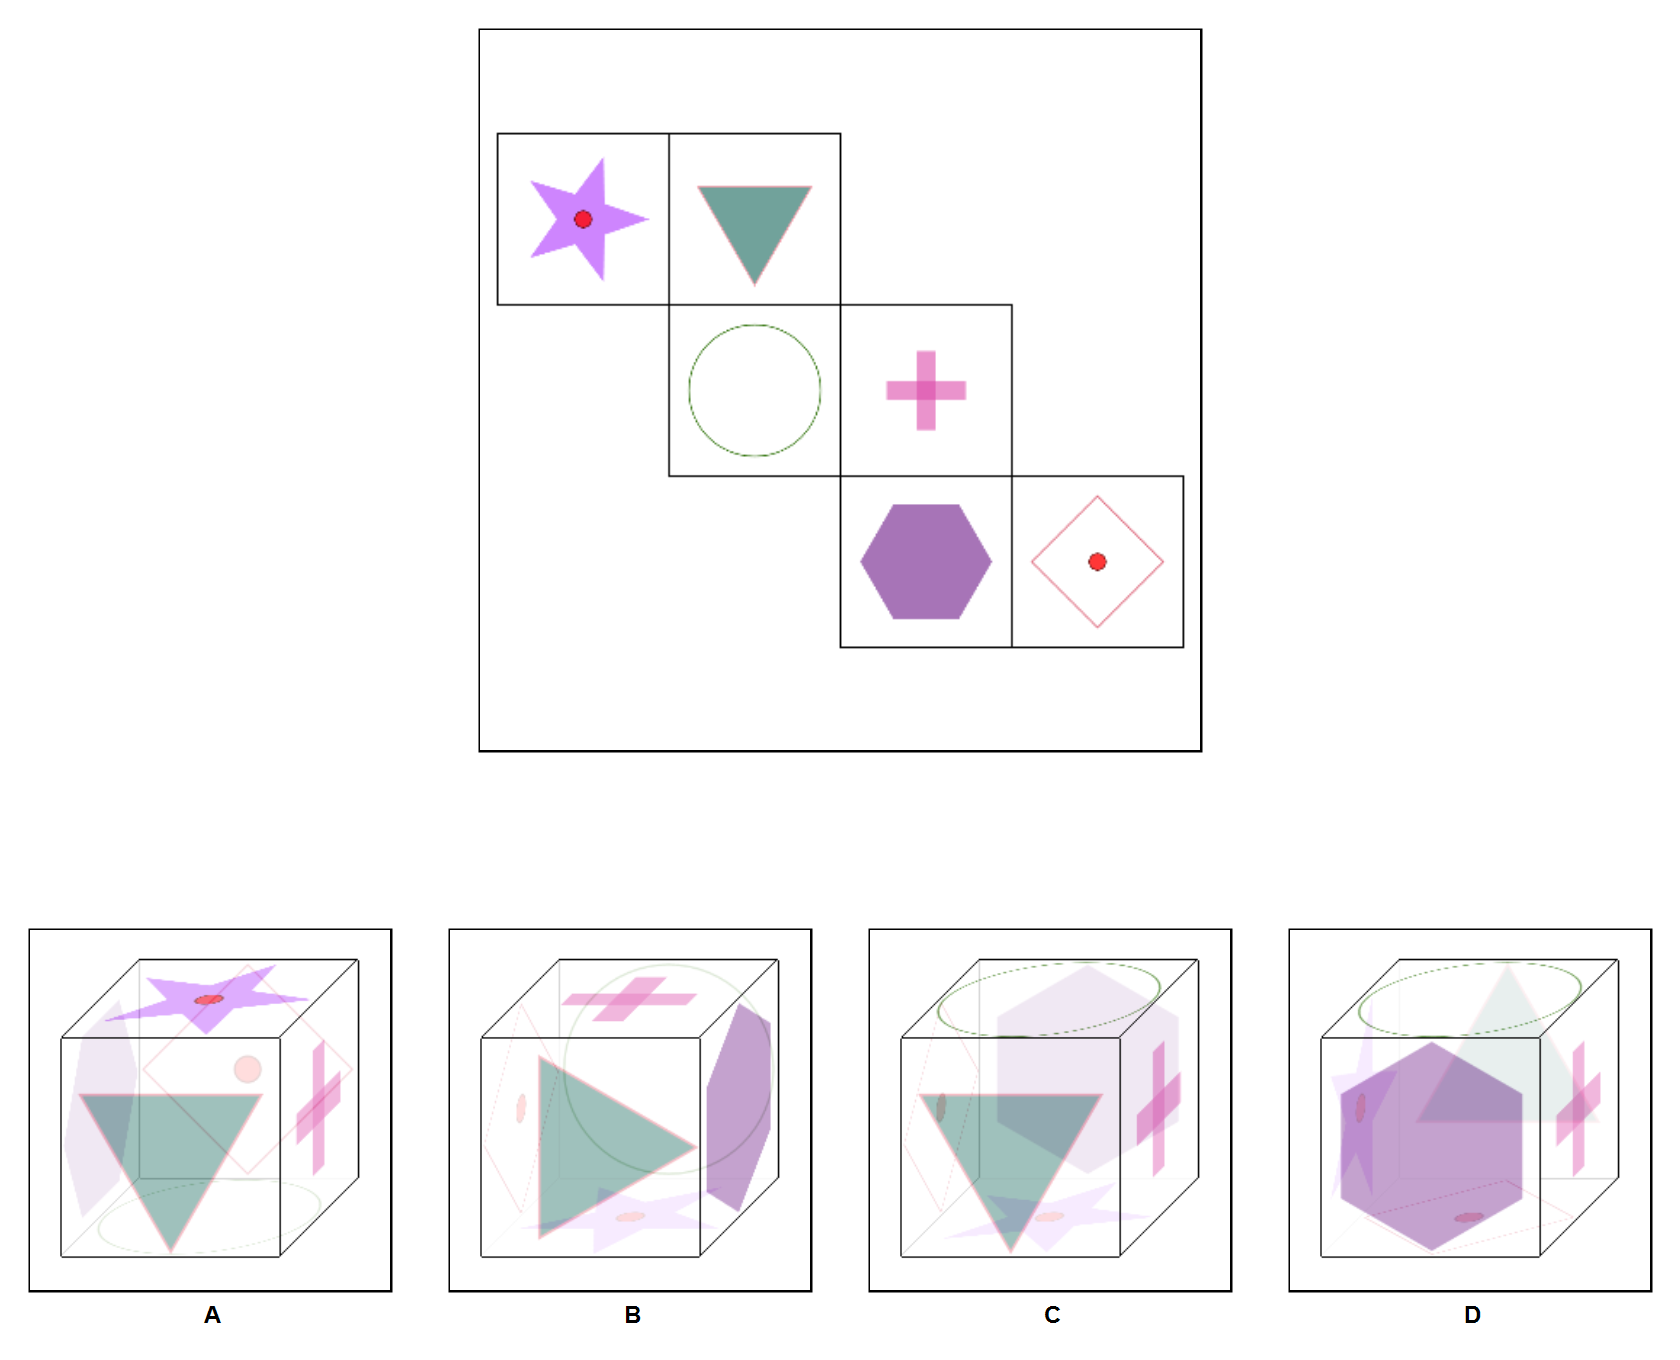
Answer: D